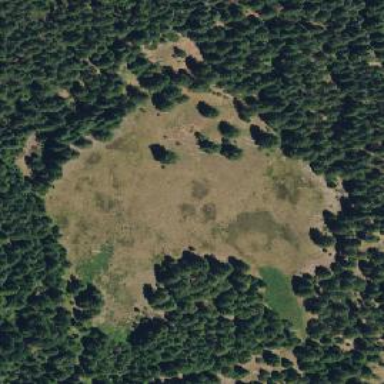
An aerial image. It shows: Wet meadow with grassland vegetation.